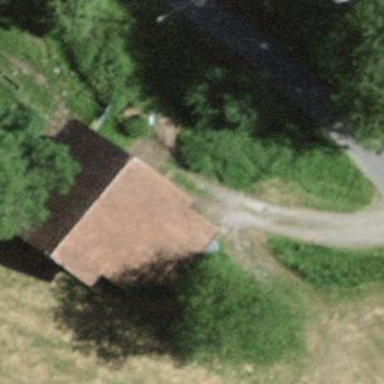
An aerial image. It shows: Barn.